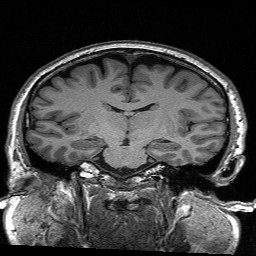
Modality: T1w
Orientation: sagittal
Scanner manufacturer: siemens
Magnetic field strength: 3 T